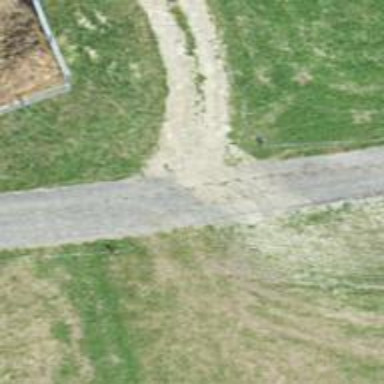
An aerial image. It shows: Unpaved track with tracktype grade4.